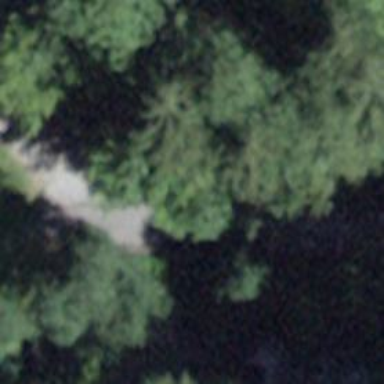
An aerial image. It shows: Unclassified road on bridge.